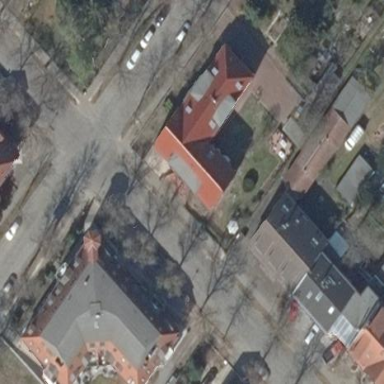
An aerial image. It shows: Building with pitched roof.